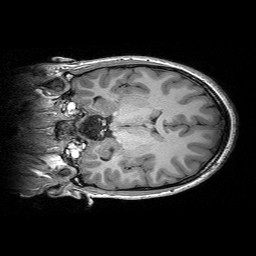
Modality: T1w
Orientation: coronal
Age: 16
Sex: female
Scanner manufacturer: siemens
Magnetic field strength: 3 T
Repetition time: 2.53 s
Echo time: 0.00297 s